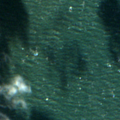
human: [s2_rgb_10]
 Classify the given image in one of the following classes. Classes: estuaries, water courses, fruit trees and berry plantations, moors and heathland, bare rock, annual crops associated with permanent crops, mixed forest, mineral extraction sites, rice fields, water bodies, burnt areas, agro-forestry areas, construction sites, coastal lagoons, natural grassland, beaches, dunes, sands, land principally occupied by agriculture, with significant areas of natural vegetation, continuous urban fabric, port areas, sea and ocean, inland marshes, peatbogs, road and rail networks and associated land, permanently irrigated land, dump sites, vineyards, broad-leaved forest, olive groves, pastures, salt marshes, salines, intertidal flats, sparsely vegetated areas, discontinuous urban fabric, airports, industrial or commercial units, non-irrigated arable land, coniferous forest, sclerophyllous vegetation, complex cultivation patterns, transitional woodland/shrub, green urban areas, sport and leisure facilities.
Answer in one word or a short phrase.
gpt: sea and ocean